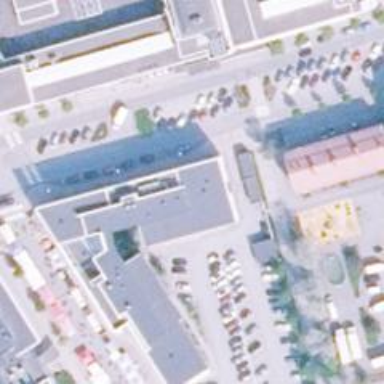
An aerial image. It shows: Government office.